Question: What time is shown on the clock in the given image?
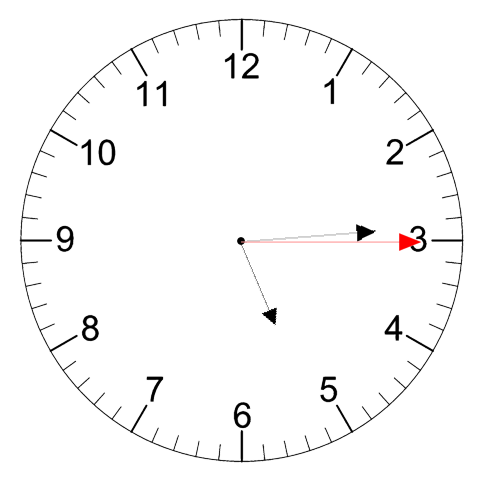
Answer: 05:14:15